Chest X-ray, PA view. Patient: 63 years old, sex M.
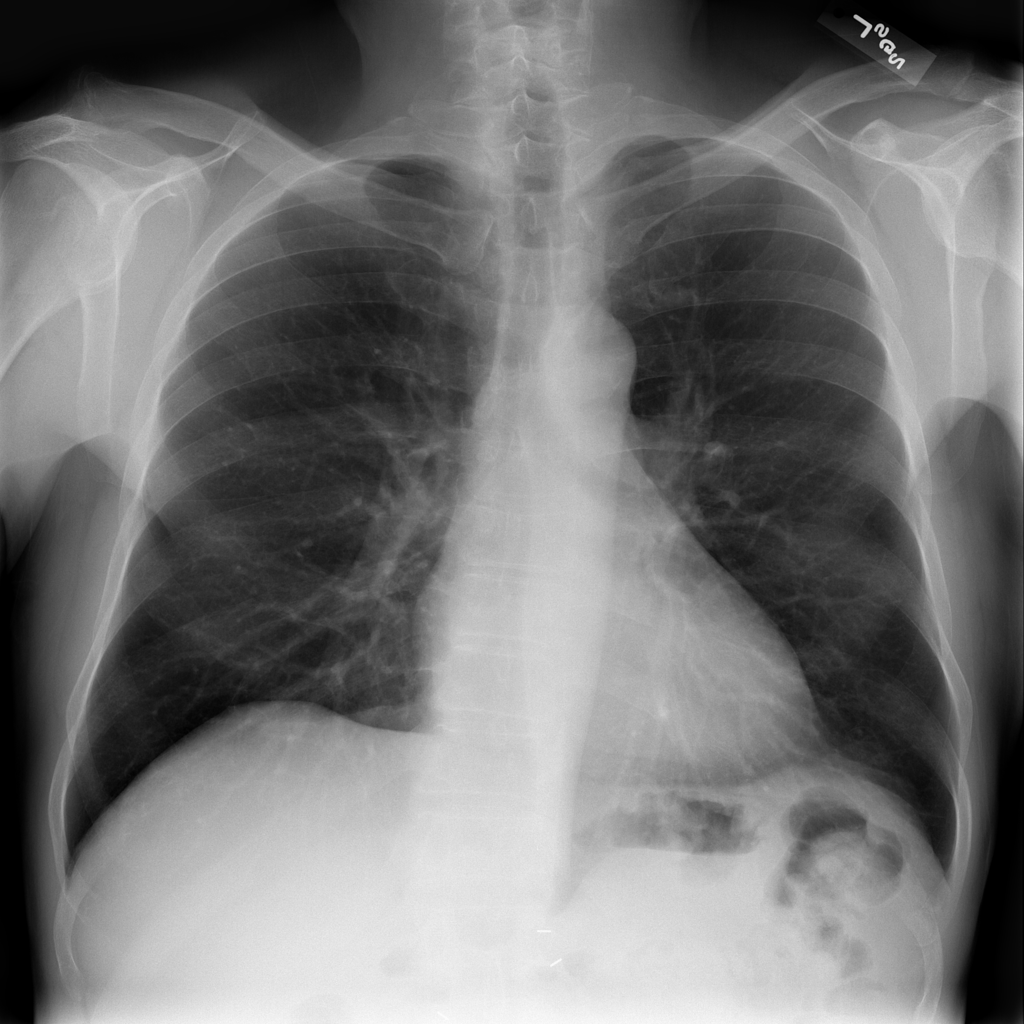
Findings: No Finding